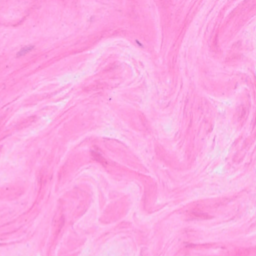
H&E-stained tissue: Breast